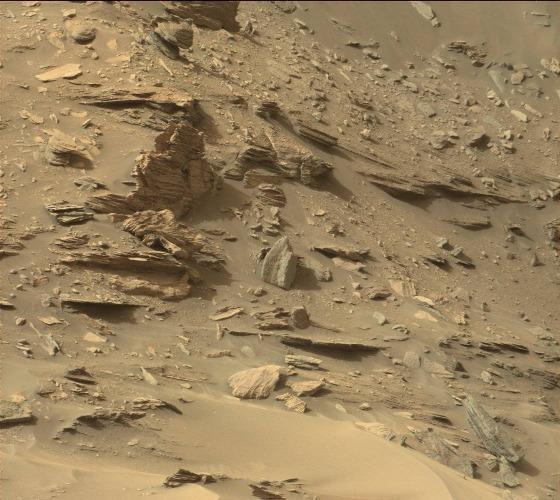
Terrain classes present: Bedrock, Gravel / Sand / Soil, Rock, Shadow